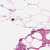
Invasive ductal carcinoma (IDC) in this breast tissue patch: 0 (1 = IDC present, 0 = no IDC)